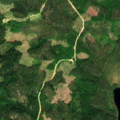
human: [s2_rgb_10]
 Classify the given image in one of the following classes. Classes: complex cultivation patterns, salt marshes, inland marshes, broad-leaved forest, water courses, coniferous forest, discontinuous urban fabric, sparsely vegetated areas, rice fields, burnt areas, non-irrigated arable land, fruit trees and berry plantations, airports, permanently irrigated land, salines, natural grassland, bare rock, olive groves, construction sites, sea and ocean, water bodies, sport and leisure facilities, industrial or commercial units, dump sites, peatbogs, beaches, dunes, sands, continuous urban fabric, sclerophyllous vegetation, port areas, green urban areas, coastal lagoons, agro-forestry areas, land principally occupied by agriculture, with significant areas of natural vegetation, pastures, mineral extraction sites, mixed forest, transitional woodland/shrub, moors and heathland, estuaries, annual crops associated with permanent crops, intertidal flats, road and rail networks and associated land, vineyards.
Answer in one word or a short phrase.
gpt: coniferous forest, water bodies